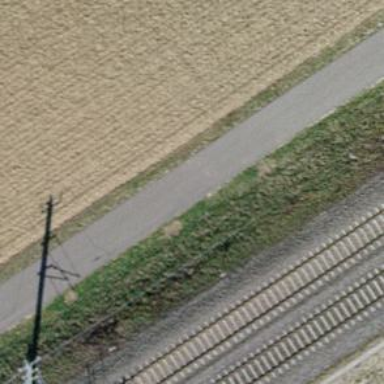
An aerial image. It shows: Paved cycleway with grade 1 track type.